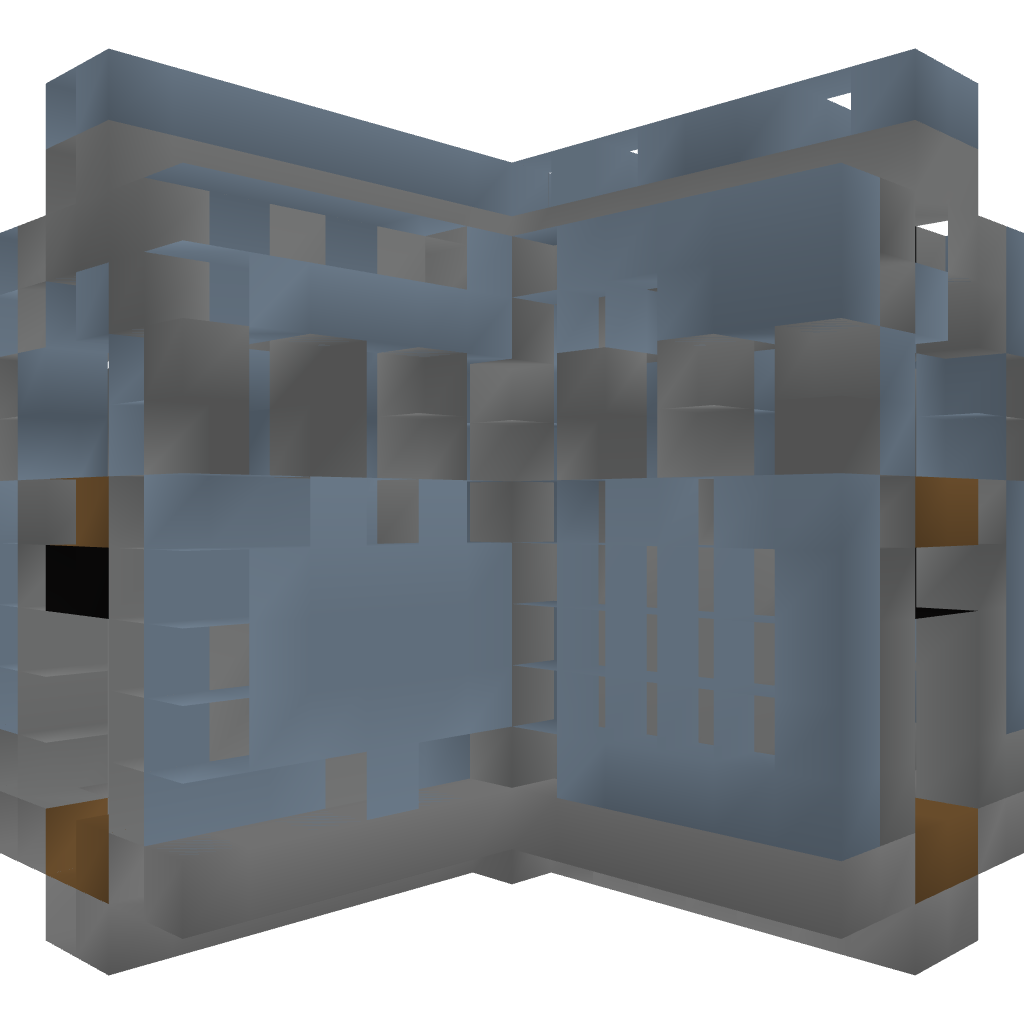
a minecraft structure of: Castle Module - Corner